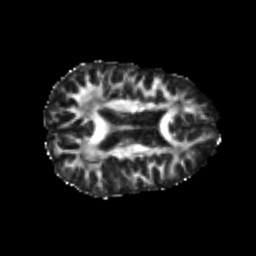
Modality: FA
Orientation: axial
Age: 22
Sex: female
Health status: healthy
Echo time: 0.074 s